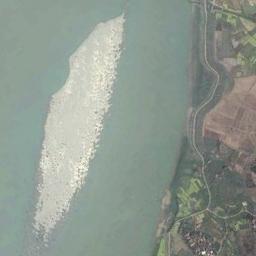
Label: island